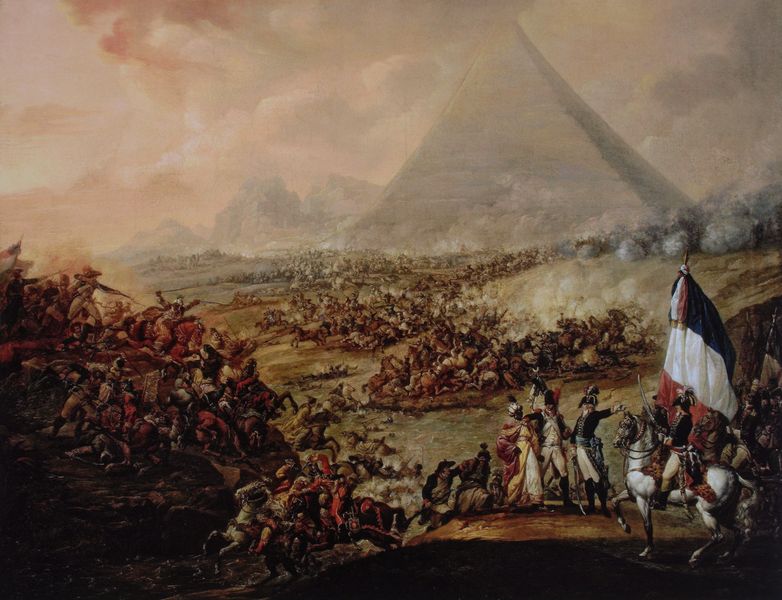
Titel: Die Schlacht bei den Pyramiden am 21.Juli 1798
Künstler: François Louis Joseph Watteau
Standort: Valenciennes
Institution: Musée des Beaux-Arts
Schlagwörter: angriff, berg, blau, felsen, feuer, gemälde, himmel, kampf, schatten, wasser, weiß, wolken, fluss, ocker, sand, braun, frankreich, grau, hintergrund, licht, profil, schwarz, rot, beige, malerei, tod, öl, erde, feld, ferne, horizont, weite, qualm, rauch, boden, rosa, pferd, pferde, reiter, wellen, fahne, flagge, trikolore, abhang, berge, wüste, dampf, franzosen, krieg, schlacht, tricolore, soldaten, panorama, blut, attacke, militär, schwerter, uniform, uniformen, getümmel, napoleon, degen, verhandlung, armee, heer, schimmel, sieg, triumph, eiss, schwarzer, kavallerie, dolch, eroberung, general, historienmalerei, graben, kanonen, rappen, begrüßung, kreig, gewehre, pyramide, gefallene, sieger, gewölk, schießen, besiegte, turbane, kürassiere, offiziere, schlachtfeld, schärpen, grabmal, monument, ägypten, ägypter, verzerrt, bleu blanc rouge, bajonette, truppen, pyramiden, blu, schlachtengemälde, kommandeur, gizeh, berittene, blau weiß rot, gewehsalven, hernsprengen, kampfbeduinen, schlachtengetümmel, unirformen, kanonen#himmel, soldaten rauch feuer, soldaten k, frankreichflagge, frankreich öl